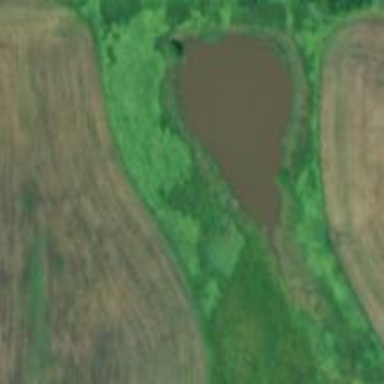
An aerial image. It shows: Serene pond surrounded by nature.